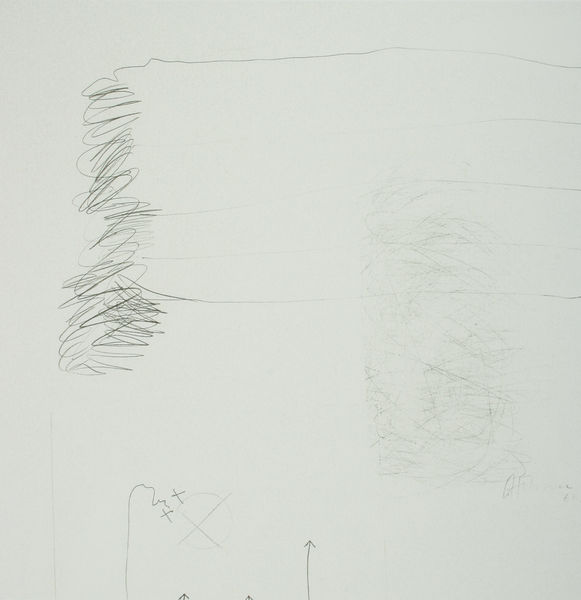
Titel: Begegnungen
Künstler: Gerhard Hoehme
Standort: Düsseldorf
Institution: Gerhard und Magarete Hoehme-Stiftung
Schlagwörter: weiß, schwarz, zeichnung, rechts, grafik, graphik, linien, striche, rechteck, links, schraffur, bleistift, pfeil, lewitt